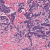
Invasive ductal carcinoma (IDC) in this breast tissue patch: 1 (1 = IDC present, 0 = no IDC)